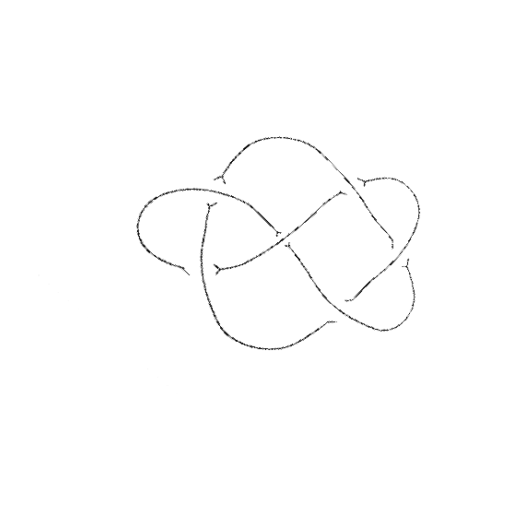
Crossing number: 6